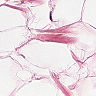
Metastatic tissue present: no